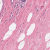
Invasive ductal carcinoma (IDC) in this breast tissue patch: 0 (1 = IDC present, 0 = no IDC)